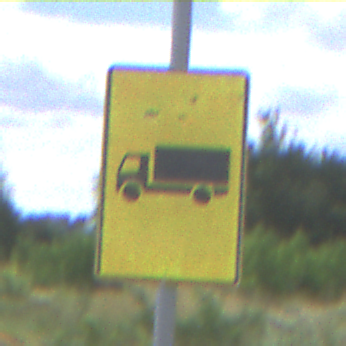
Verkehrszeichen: KFZZulaessigeGesamtmasse3Komma5TOhnePfeilsymbol
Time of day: Midday
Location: Outdoor (Nature)
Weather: PartlyCloudy
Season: NotSpecified
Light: Natural